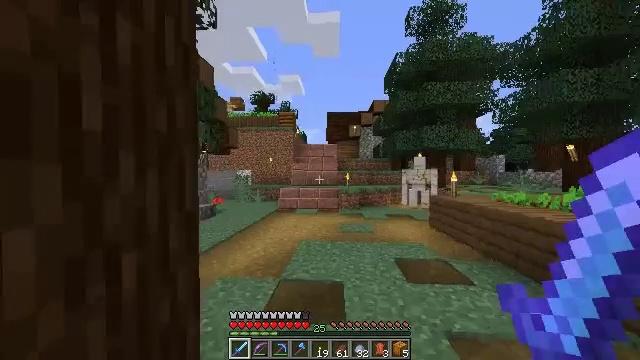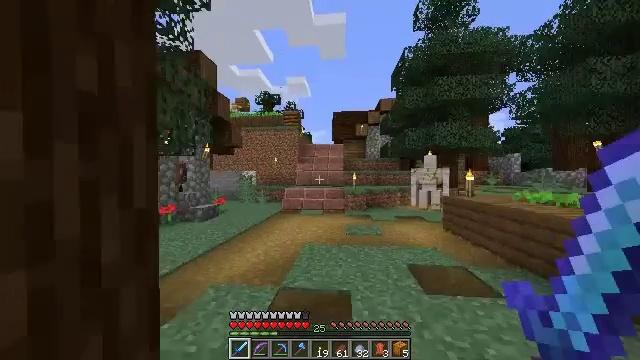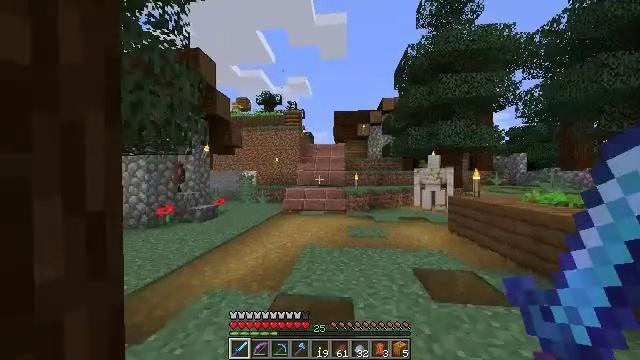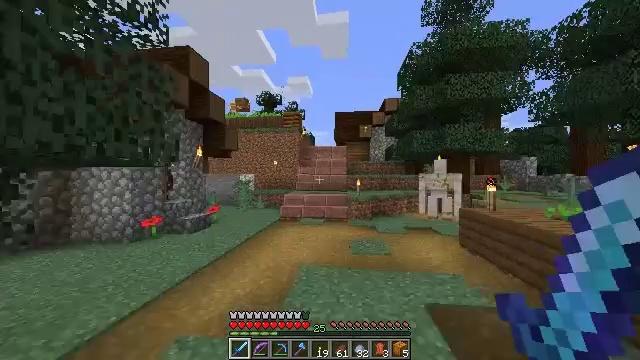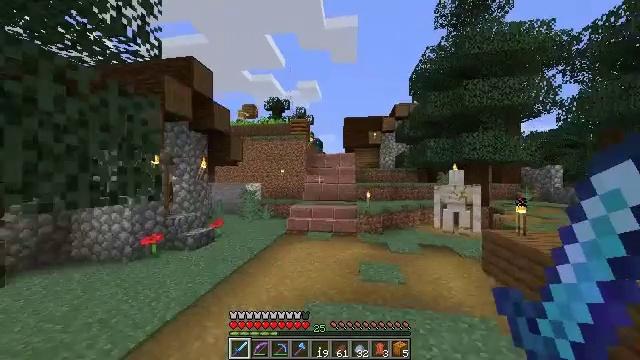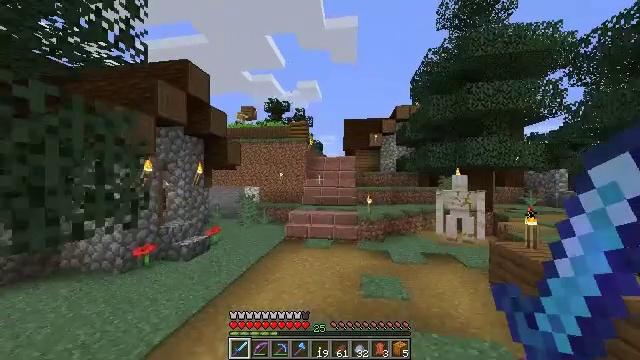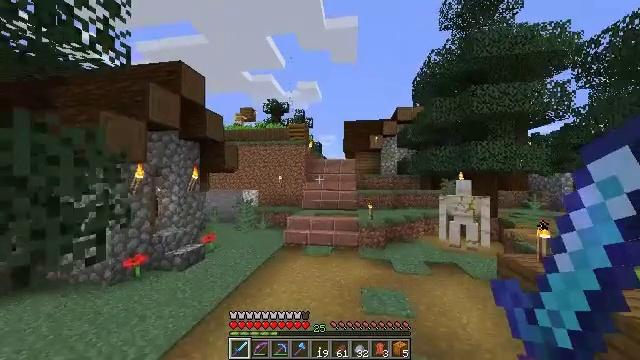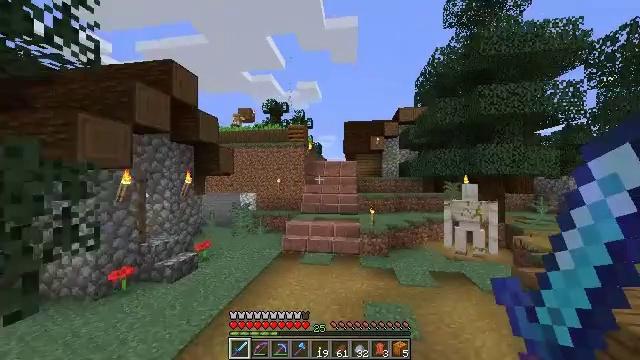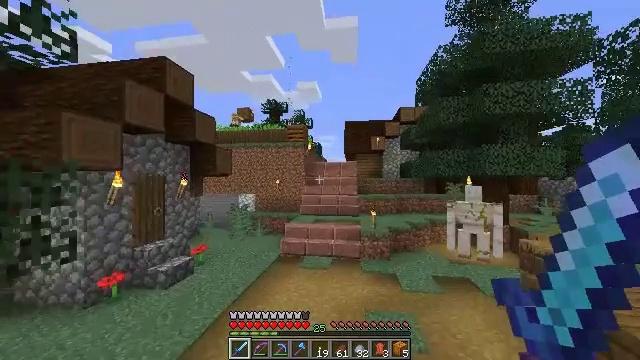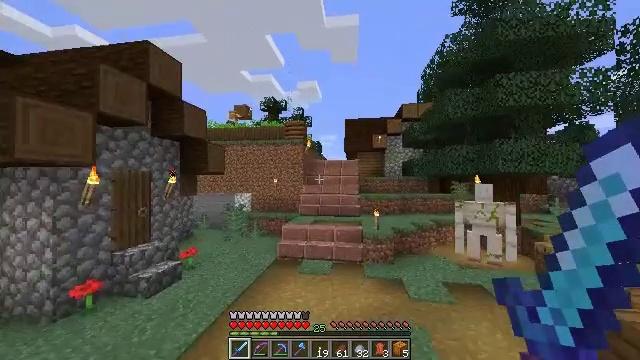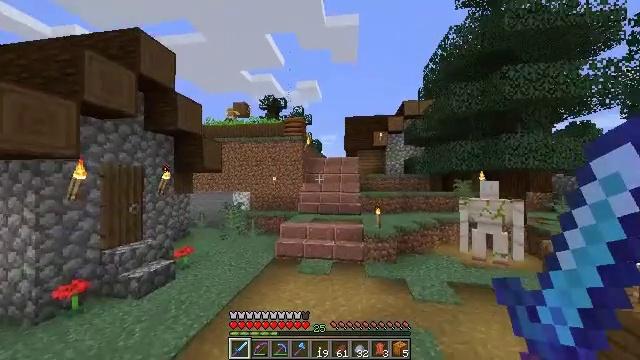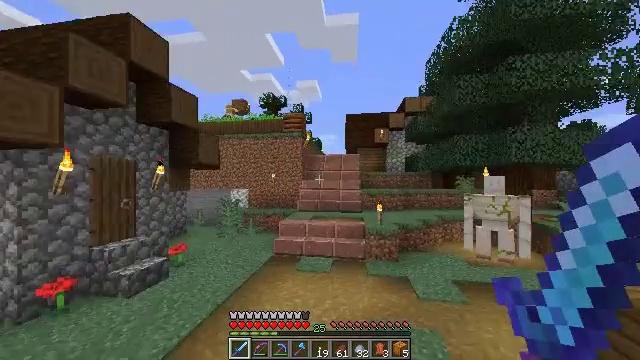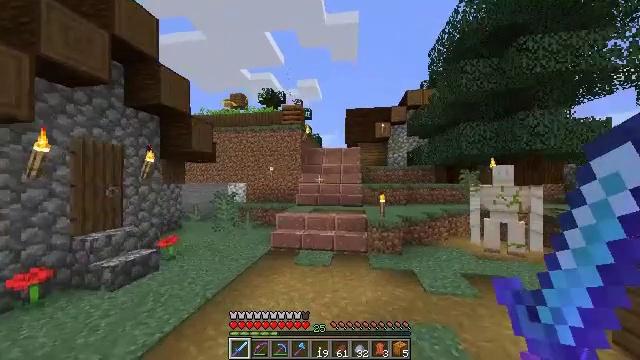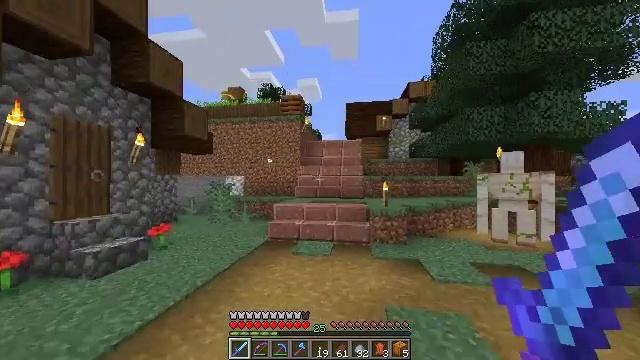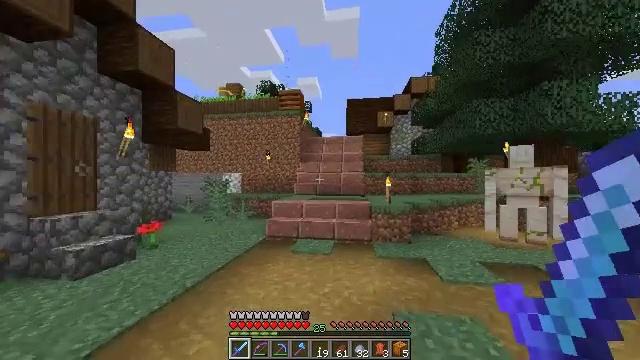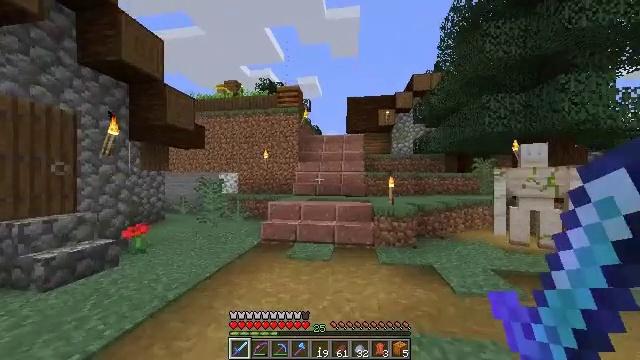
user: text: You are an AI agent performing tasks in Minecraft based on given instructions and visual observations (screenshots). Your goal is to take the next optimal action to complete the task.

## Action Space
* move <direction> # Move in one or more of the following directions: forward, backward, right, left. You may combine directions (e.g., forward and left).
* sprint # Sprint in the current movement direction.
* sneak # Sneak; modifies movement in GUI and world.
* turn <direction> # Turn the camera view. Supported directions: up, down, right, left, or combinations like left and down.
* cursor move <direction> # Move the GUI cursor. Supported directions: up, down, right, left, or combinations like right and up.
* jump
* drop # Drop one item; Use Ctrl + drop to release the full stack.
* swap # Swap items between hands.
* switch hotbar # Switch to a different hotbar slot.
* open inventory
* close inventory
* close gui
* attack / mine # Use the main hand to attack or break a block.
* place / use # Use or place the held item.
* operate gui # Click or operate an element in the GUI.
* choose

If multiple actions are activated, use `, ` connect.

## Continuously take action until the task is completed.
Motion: motion action
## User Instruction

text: Mine potatoes from the farmland.
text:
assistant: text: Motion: move forward, turn left
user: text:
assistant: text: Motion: move forward
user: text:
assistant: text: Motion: move forward, jump
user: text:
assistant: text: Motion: move forward, turn left, jump
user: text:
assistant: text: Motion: move forward, jump
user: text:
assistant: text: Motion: move forward
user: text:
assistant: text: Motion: move forward
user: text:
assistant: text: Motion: move forward
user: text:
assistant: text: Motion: move forward
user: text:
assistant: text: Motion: move forward
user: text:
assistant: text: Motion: move forward
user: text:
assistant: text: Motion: move forward
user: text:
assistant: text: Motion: move forward
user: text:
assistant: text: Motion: move forward
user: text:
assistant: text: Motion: move forward
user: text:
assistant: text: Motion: move forward, jump
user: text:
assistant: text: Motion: move forward, jump
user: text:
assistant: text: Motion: move forward, jump
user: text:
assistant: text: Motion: move forward, jump
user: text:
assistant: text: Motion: move forward
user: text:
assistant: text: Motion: move forward
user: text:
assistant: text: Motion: move forward
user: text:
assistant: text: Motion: move forward
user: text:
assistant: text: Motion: move forward, turn right
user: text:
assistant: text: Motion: move forward
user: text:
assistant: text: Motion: move forward
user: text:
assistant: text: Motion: move forward
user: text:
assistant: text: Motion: move forward
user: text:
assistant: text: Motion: move forward
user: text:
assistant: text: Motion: move forward, jump